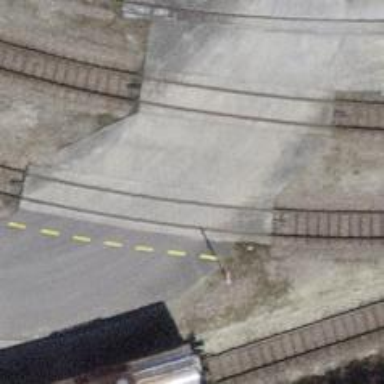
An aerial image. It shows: Railway level crossing.